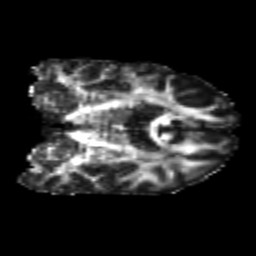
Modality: FA
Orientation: coronal
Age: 22
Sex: male
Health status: healthy
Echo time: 0.074 s